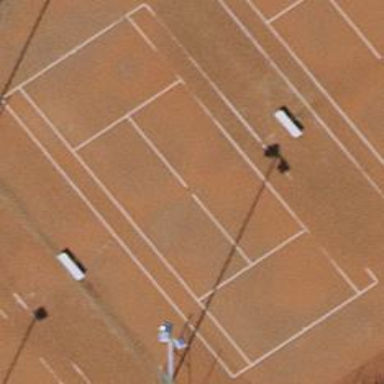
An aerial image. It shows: Tennis court with tartan surface.